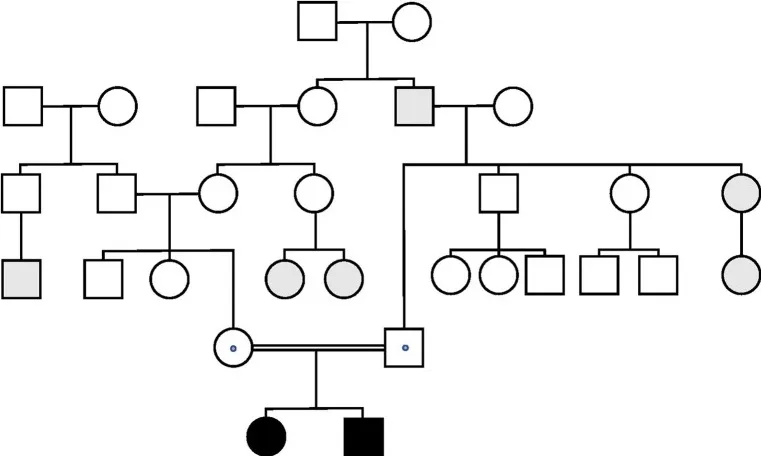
Pedigree of the family in which the p. Lys1505Gln variant in the SCN1A gene segregates with GEFS+. Black symbols denote homozygous patients, and dotted symbols denote obligate or confirmed heterozygous healthy carriers. Gray symbols denote patients with FS or FS+.
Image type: electrography (emg)